Interaction volume radius: 5 \u00c5
Interaction volume height: 25 \u00c5
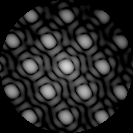
Disorder parameter: 0.06249